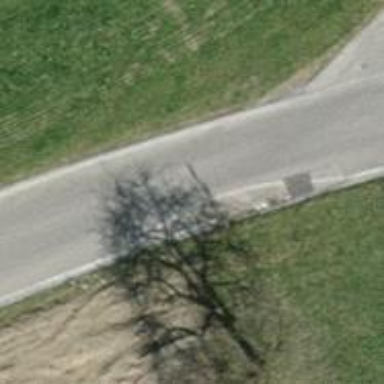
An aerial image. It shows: Tertiary road with asphalt surface.